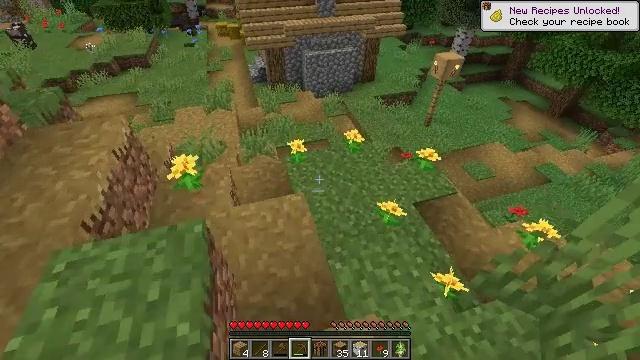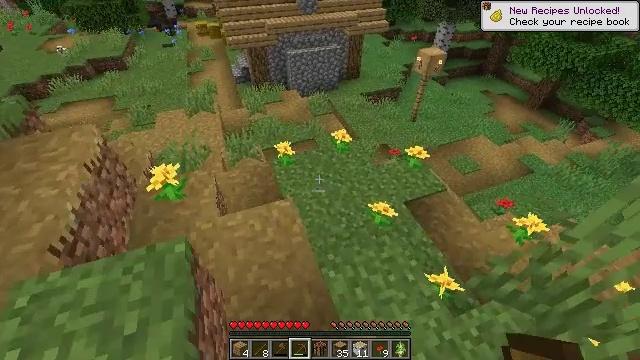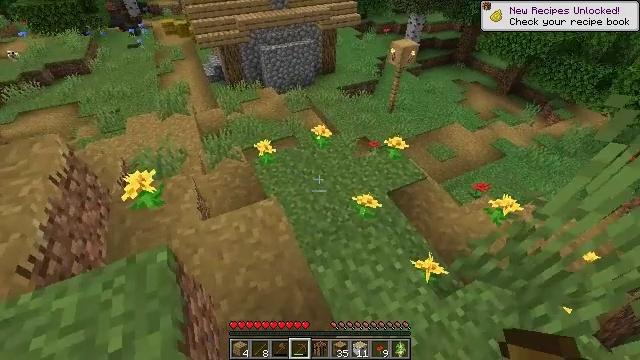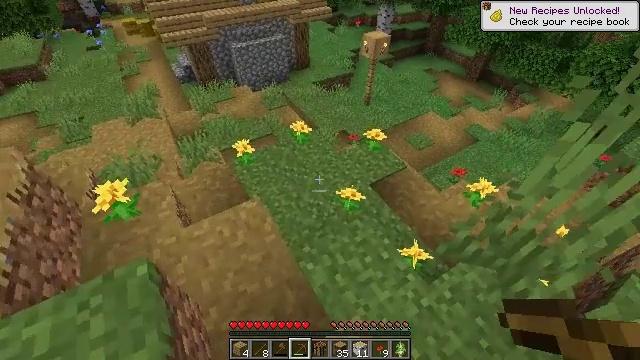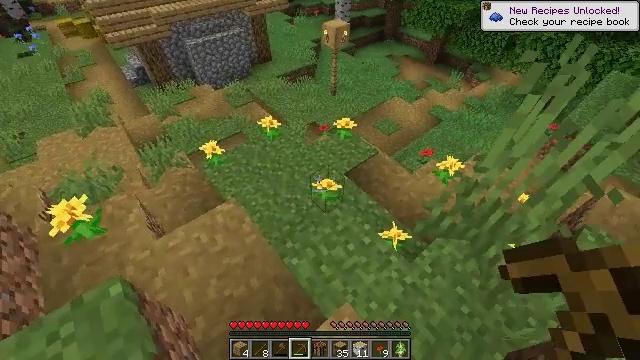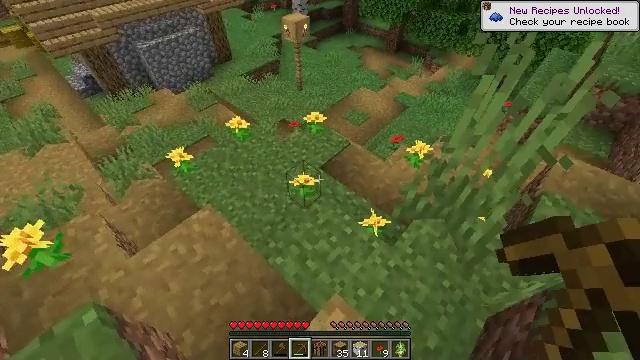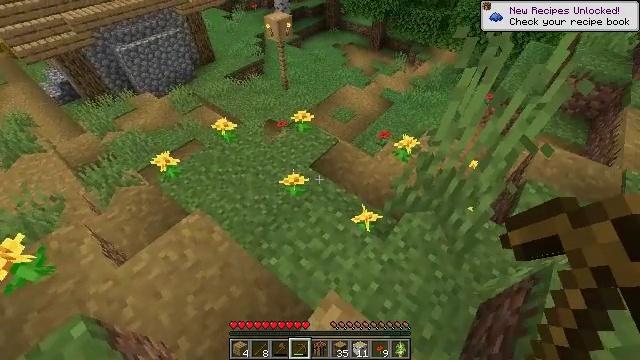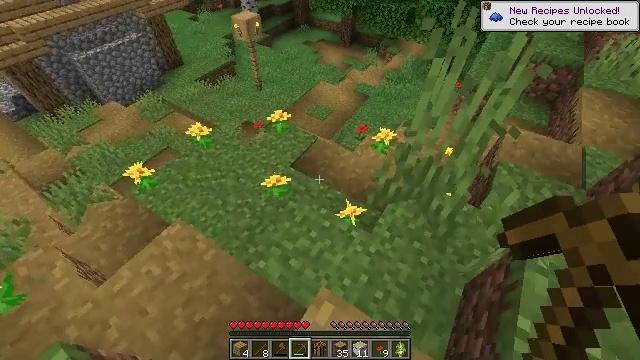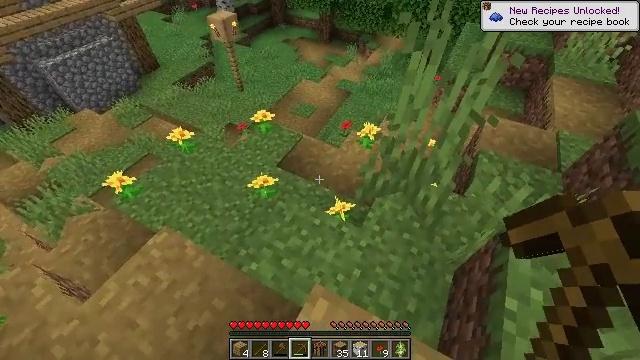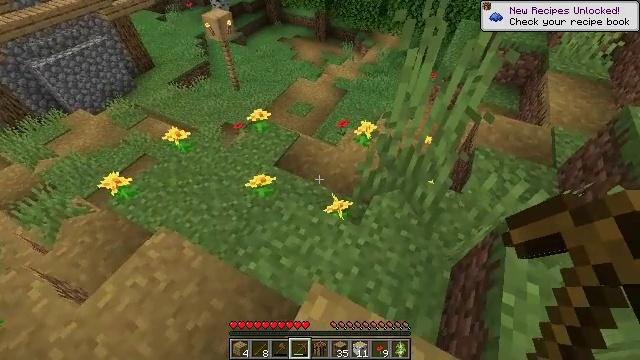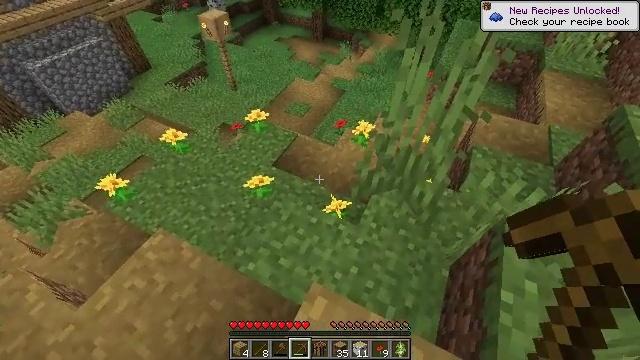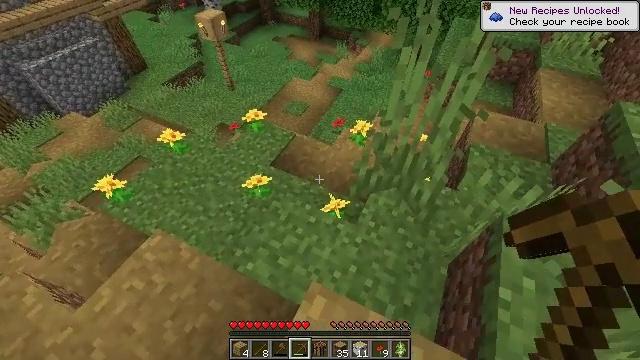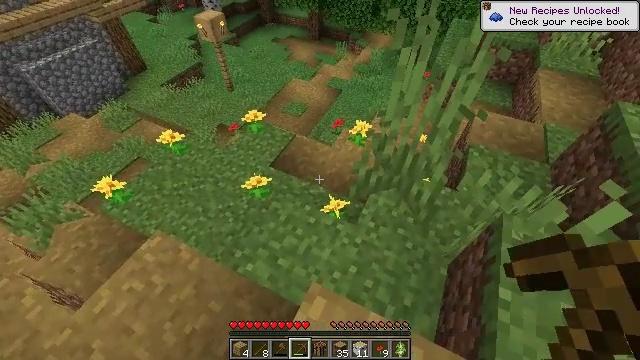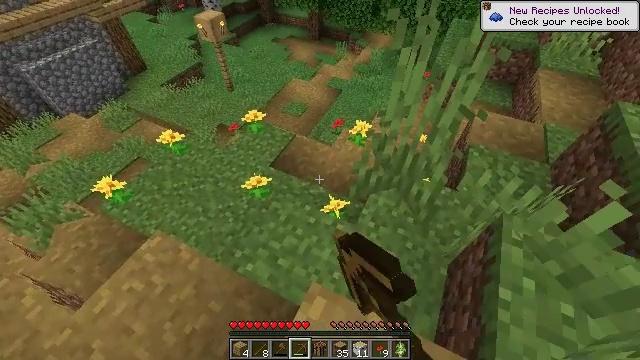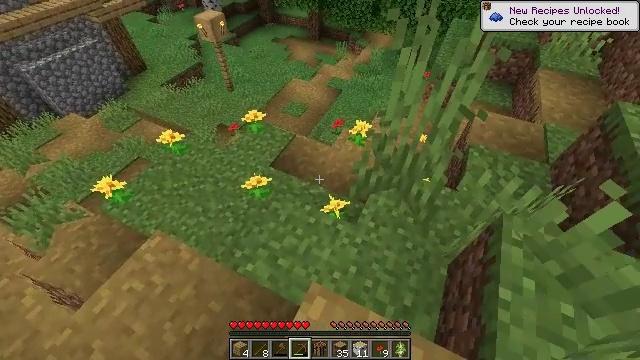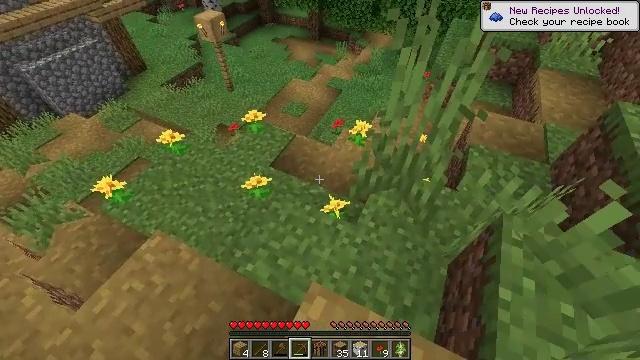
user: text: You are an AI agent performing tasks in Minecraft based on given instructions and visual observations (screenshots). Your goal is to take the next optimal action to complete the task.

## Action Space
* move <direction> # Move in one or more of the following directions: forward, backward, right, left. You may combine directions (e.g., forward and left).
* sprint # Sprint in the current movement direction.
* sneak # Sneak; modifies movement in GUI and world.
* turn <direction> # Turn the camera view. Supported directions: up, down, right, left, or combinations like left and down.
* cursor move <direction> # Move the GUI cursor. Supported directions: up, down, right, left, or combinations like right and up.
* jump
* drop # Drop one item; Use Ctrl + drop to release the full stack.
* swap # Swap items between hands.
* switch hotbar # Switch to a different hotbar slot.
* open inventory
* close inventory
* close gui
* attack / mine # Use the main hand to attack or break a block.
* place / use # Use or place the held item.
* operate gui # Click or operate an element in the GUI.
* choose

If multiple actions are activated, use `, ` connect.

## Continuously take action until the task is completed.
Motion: motion action
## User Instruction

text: Mine the dandelion from the ground.
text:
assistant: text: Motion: turn right
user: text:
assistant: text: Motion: turn right
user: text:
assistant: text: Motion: turn right and down
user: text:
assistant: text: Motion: turn right and down
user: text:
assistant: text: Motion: turn right and down
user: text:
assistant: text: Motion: turn right
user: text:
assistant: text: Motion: turn right
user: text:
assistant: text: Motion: turn right
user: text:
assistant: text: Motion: no_op
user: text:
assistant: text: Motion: no_op
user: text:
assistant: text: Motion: no_op
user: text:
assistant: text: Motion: attack / mine
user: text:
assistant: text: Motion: attack / mine
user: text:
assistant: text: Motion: attack / mine
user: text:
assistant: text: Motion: attack / mine
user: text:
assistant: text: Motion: no_op
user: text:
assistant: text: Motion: no_op
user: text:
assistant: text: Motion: no_op
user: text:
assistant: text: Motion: turn left
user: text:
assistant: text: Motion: turn left
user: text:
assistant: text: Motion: move forward, turn left
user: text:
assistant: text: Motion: move forward, turn left
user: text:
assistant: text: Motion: move forward, turn left
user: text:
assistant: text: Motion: move forward, turn left
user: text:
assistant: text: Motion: move forward
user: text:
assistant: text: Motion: move forward, turn left
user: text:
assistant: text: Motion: move forward
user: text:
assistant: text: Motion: move forward
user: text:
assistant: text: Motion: move forward
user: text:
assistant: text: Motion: move forward, turn down